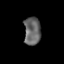
Tissue: lung
Cell type: Endothelial cells
Senescence score: 0.2061
Nuclear area (px): 461
Mean DAPI intensity: 100.944